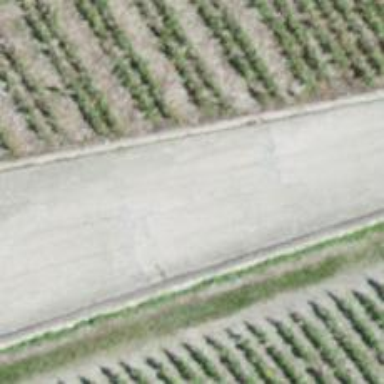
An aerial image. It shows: Paved track with grade 1 tracktype.